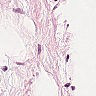
Metastatic tissue present: no